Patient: sex M, age 52
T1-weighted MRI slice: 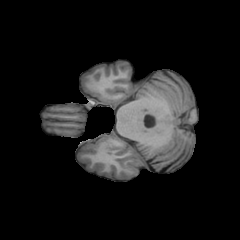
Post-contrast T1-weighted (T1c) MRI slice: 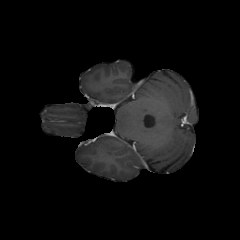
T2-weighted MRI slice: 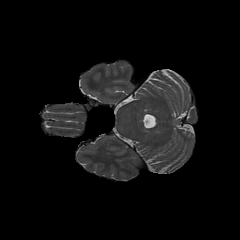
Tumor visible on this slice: no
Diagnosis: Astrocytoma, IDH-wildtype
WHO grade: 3